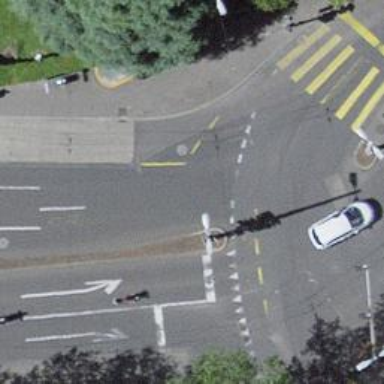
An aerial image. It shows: Trolleybus stop position for public transport.